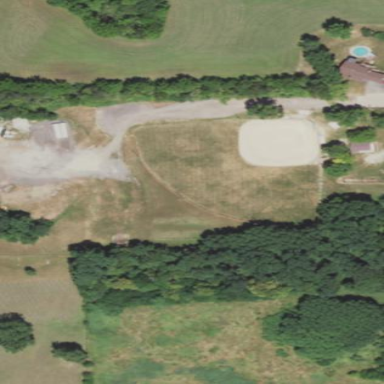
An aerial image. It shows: Softball pitch for leisure land activities.